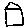
Label: house